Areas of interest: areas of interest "Park and greenspace"
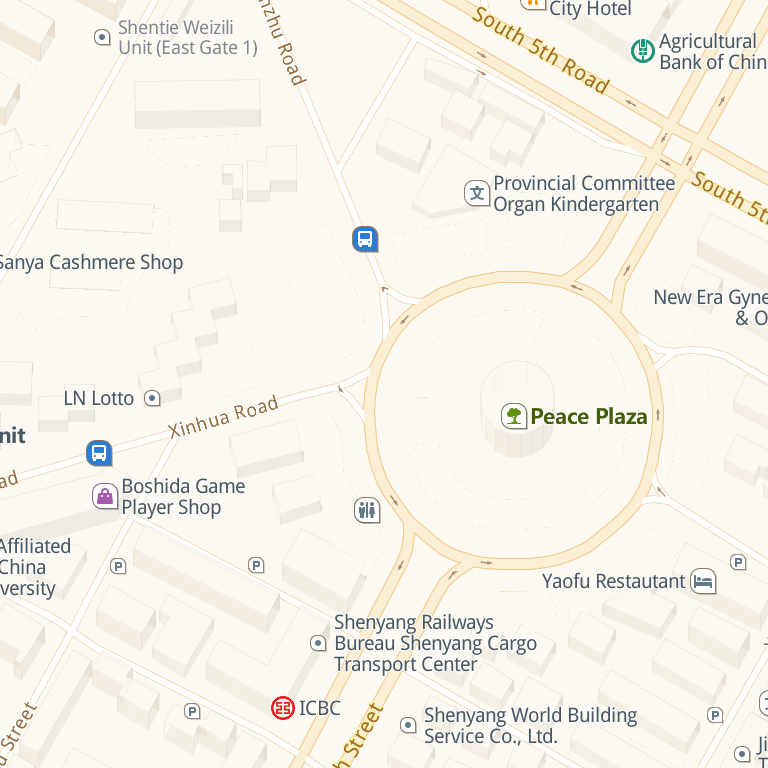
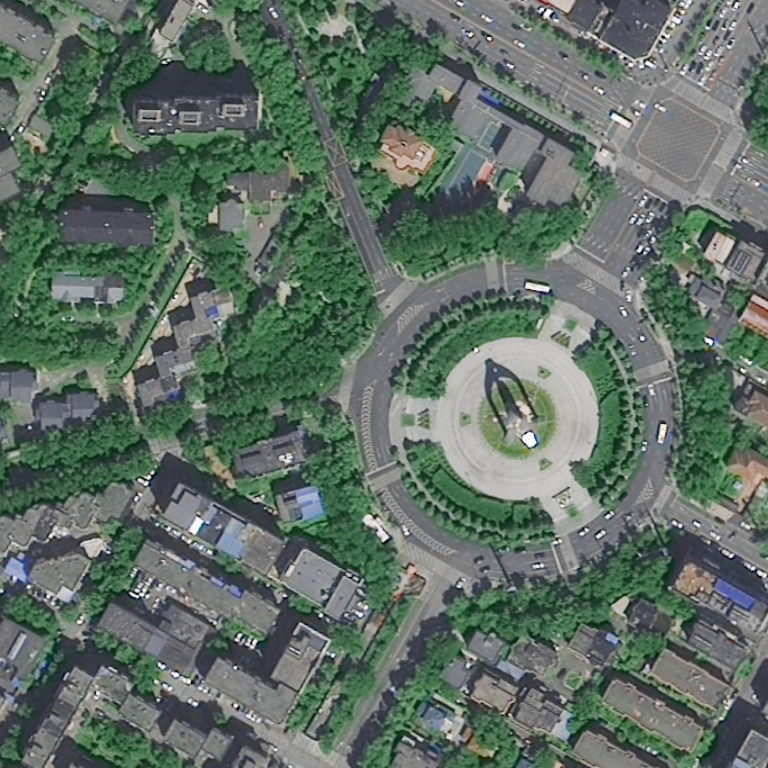